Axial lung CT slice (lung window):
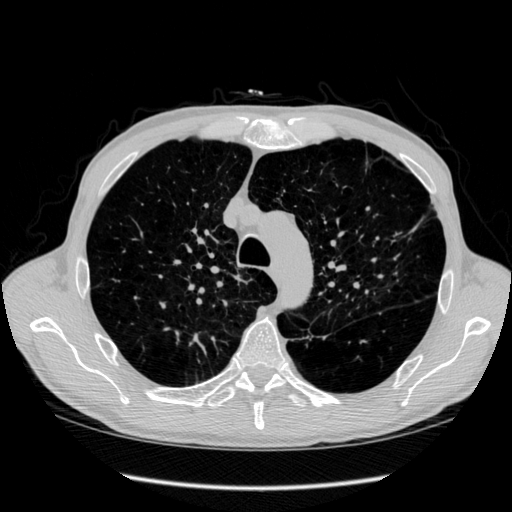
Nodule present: no